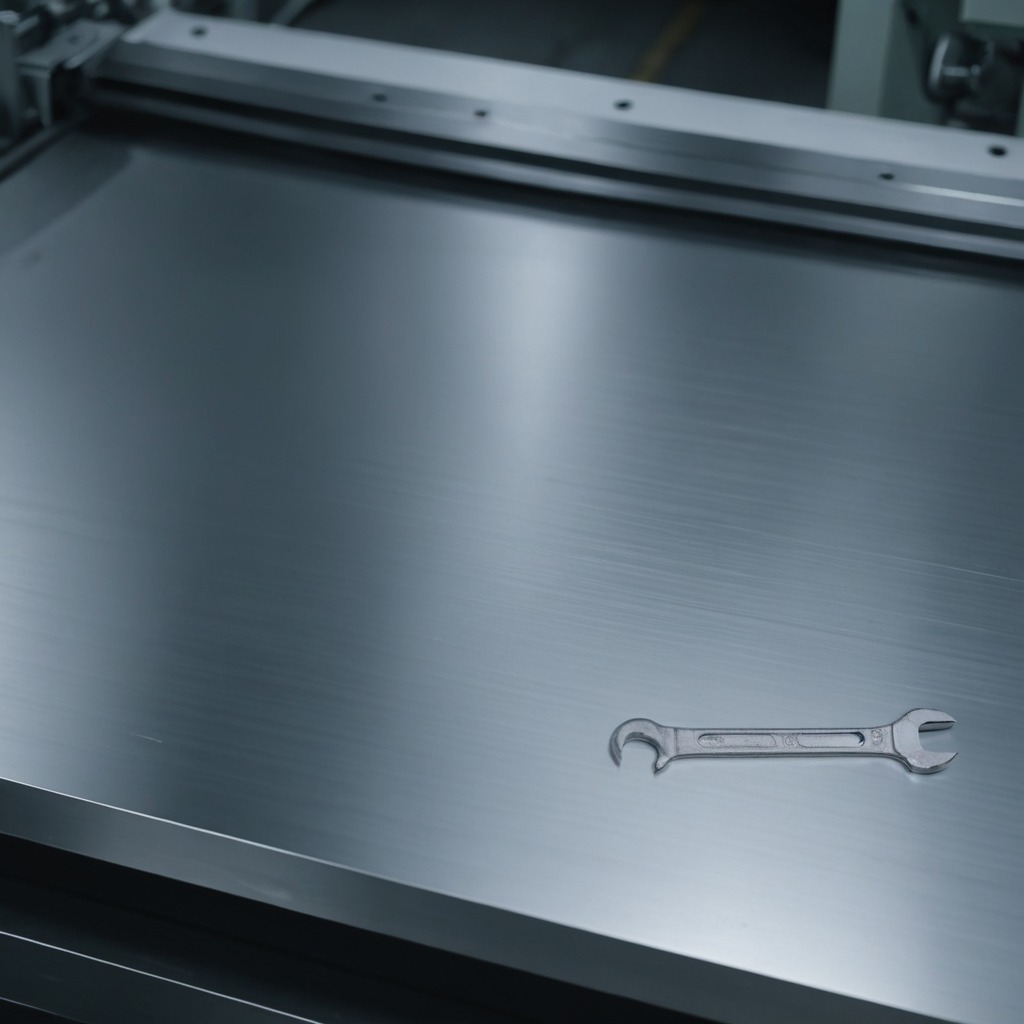
A wrench is lying on a metal table in a machine shop under fluorescent lights.